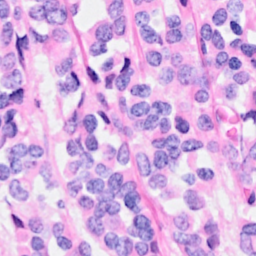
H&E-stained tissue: Breast